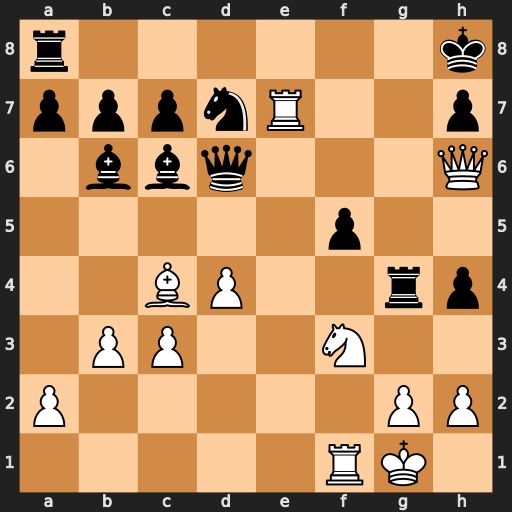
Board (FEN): r6k/pppnR2p/1bbq3Q/5p2/2BP2rp/1PP2N2/P5PP/5RK1
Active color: w
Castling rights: -
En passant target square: -
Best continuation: Qxh7#